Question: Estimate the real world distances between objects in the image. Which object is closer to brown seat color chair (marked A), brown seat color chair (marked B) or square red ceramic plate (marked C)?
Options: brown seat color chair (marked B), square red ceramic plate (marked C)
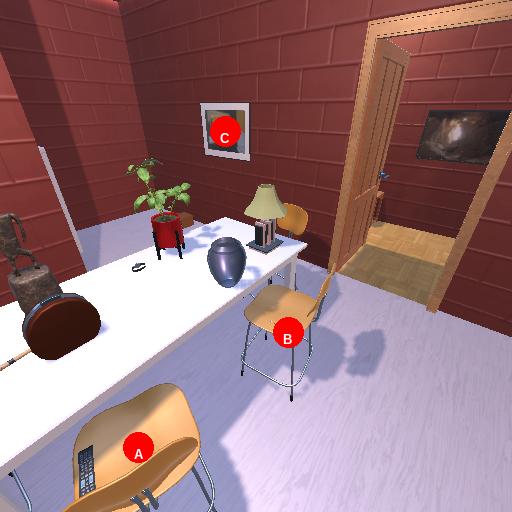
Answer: brown seat color chair (marked B)